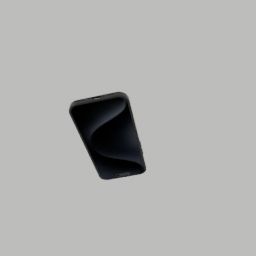
Label: electronics